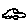
Label: car